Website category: book
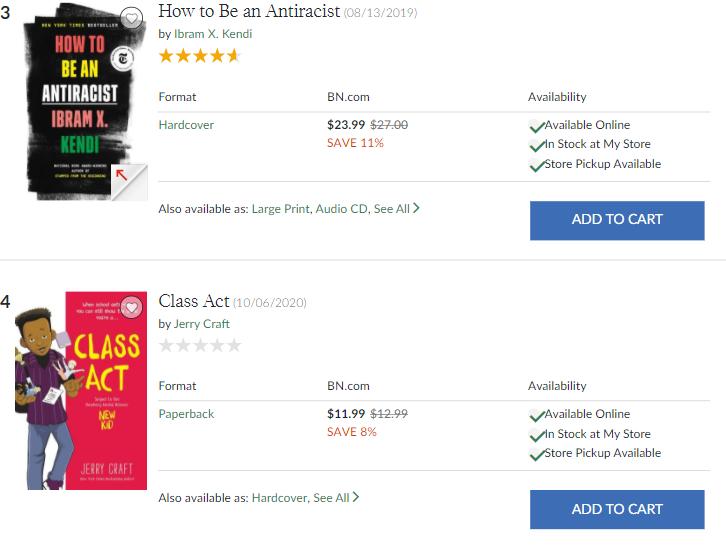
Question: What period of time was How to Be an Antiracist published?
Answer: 08/13/2019

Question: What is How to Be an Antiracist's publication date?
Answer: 08/13/2019

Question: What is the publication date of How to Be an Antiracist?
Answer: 08/13/2019

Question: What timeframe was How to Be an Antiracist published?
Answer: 08/13/2019

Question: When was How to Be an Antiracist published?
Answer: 08/13/2019

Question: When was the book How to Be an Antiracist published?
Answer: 08/13/2019

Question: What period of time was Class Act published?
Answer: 10/06/2020

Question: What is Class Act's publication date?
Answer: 10/06/2020

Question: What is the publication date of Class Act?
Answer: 10/06/2020

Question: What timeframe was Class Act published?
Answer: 10/06/2020

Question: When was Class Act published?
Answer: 10/06/2020

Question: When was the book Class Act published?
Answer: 10/06/2020

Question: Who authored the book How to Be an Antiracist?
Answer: Ibram X. Kendi

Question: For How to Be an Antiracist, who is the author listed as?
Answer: Ibram X. Kendi

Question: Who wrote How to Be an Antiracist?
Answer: Ibram X. Kendi

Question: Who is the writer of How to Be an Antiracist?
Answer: Ibram X. Kendi

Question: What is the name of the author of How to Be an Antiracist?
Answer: Ibram X. Kendi

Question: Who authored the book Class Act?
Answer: Jerry Craft

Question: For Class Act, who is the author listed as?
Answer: Jerry Craft

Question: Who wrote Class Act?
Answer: Jerry Craft

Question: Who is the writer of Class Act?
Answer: Jerry Craft

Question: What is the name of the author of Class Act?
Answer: Jerry Craft

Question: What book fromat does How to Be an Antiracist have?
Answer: Hardcover

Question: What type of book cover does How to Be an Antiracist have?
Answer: Hardcover

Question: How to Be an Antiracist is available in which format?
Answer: Hardcover

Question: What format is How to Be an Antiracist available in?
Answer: Hardcover

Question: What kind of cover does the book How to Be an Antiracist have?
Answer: Hardcover

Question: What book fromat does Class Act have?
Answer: Paperback

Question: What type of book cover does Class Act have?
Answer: Paperback

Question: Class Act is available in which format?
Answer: Paperback

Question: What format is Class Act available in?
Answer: Paperback

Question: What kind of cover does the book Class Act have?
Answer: Paperback

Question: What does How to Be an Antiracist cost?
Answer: $23.99

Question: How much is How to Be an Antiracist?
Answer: $23.99

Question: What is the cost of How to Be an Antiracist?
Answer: $23.99

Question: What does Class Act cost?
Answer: $11.99

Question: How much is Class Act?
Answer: $11.99

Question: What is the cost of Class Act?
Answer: $11.99

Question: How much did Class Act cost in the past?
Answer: $12.99

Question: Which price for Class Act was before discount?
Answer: $12.99

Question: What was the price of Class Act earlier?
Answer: $12.99

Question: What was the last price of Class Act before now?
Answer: $12.99

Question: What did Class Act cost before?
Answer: $12.99

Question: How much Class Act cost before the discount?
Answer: $12.99

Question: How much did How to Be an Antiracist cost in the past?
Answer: $27.00

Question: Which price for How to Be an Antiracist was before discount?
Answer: $27.00

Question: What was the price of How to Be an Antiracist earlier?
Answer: $27.00

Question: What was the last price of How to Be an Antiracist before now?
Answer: $27.00

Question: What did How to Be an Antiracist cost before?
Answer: $27.00

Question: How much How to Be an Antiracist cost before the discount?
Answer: $27.00

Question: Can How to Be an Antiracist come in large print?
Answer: yes

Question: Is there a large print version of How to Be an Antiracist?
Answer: yes

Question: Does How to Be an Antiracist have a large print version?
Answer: yes

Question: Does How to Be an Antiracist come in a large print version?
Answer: yes

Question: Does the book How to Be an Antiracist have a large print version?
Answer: yes

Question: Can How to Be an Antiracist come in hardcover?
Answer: no

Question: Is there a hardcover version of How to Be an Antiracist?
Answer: no

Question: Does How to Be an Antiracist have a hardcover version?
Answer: no

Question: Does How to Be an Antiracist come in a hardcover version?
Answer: no

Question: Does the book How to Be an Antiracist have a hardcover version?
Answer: no

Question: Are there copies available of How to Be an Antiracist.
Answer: yes

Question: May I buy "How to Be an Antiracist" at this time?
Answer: yes

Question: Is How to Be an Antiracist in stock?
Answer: yes

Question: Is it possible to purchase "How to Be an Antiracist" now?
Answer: yes